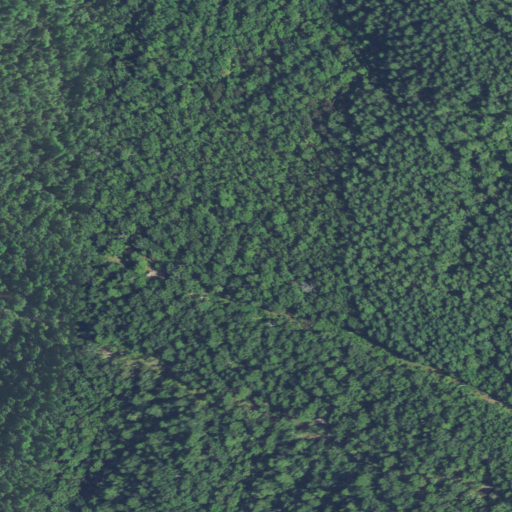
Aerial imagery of mountain in Oklahoma named Kennedy Mountain containing deciduous forest, mixed forest, and evergreen forest